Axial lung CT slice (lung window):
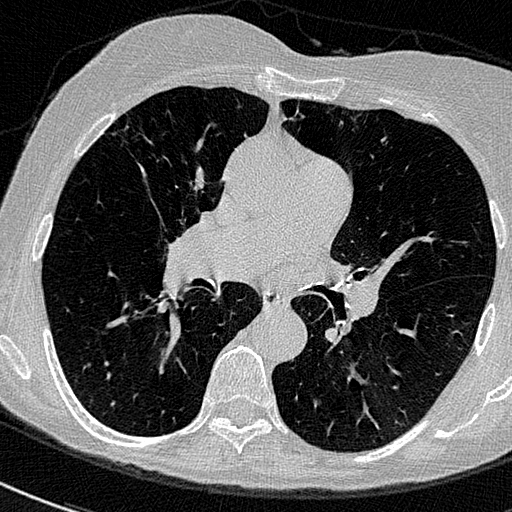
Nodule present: no